Aerial crown-view tile of a tropical tree (Barro Colorado Island, Panama), acquired 20250715:
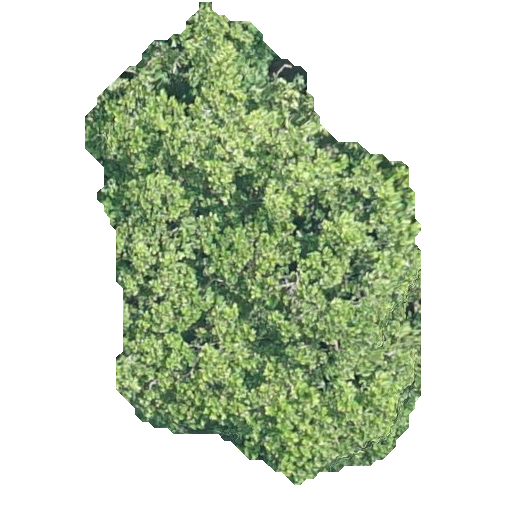
Species: Anacardium excelsum
GBIF accepted scientific name: Anacardium excelsum
Crown area: 167.186 m²